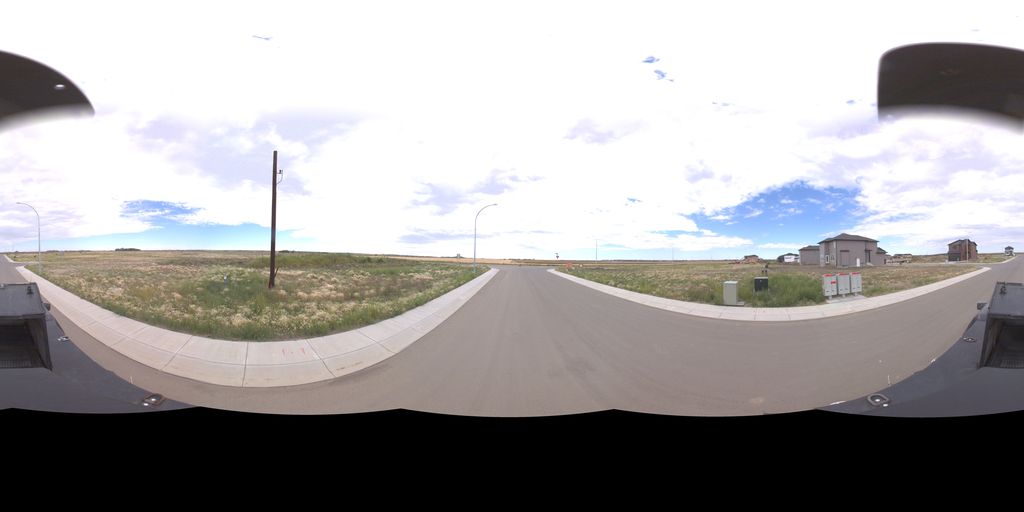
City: saskatoon